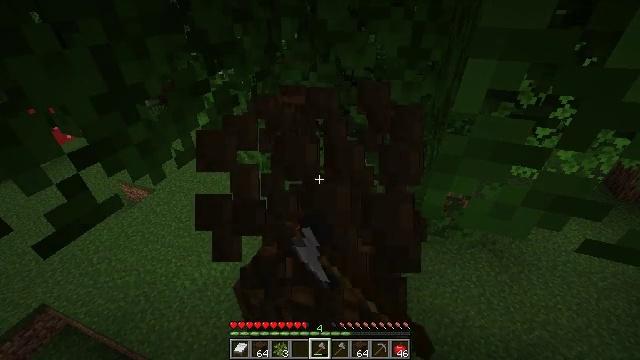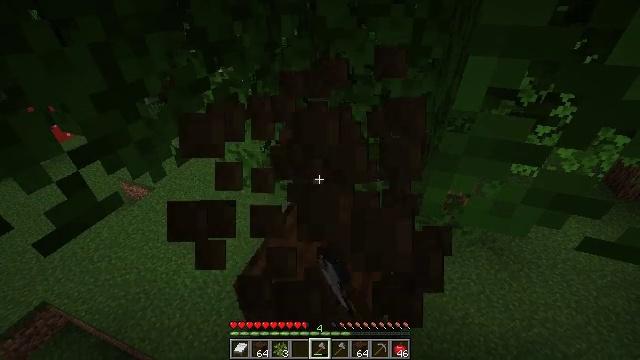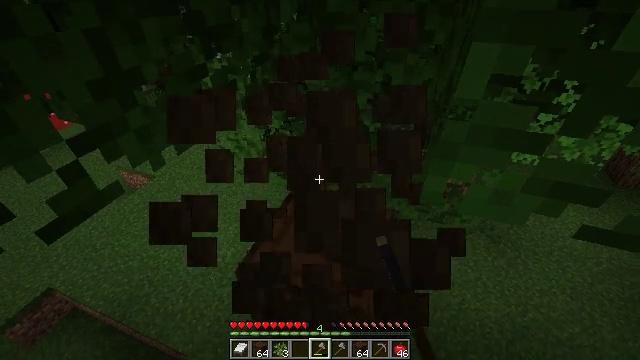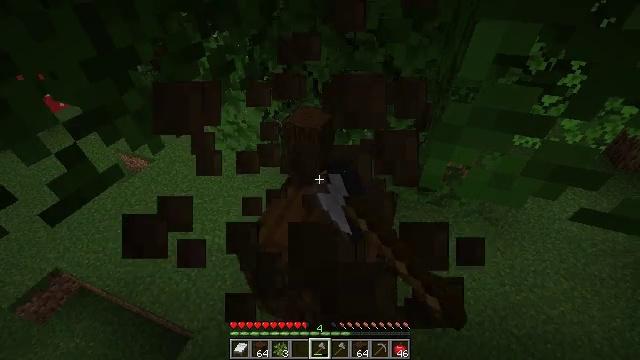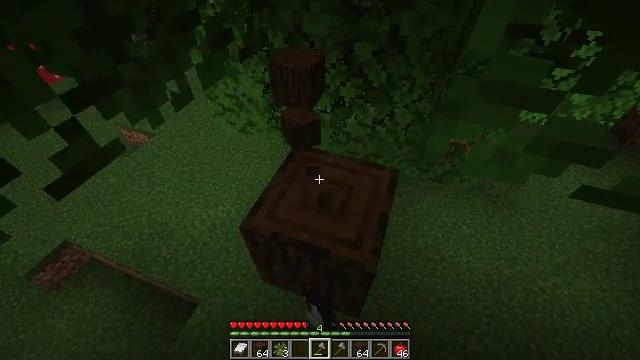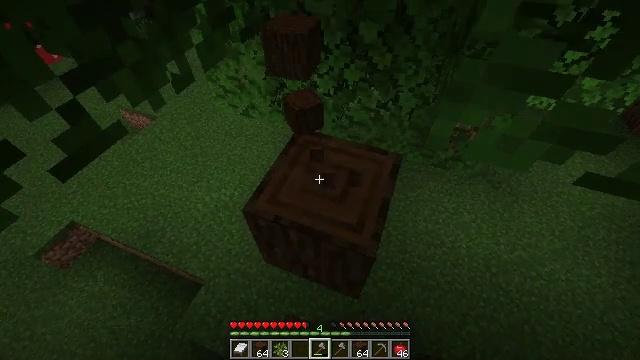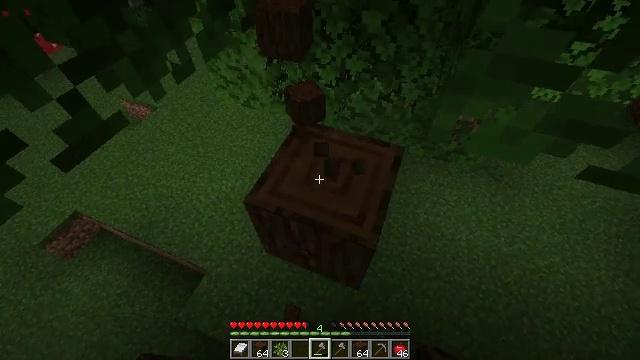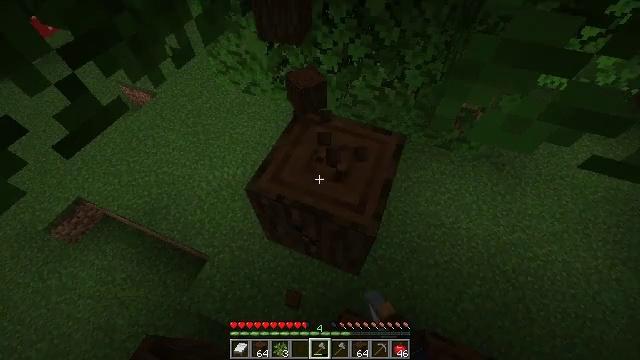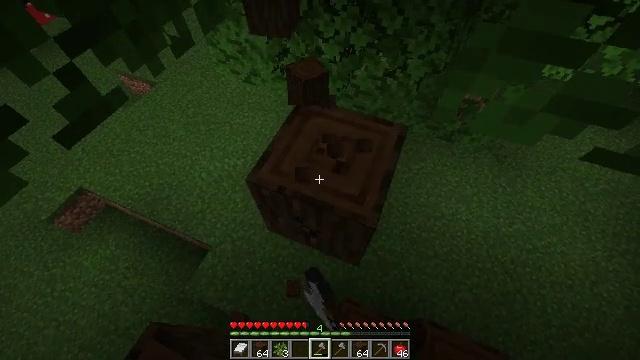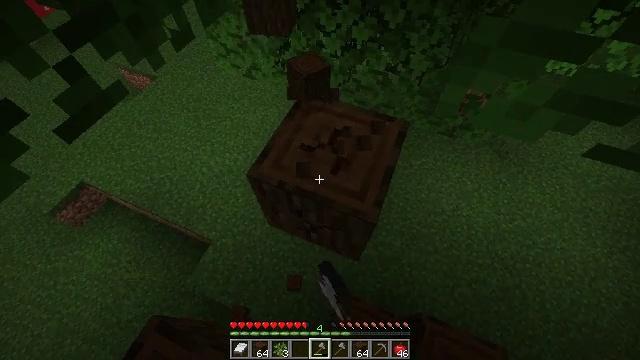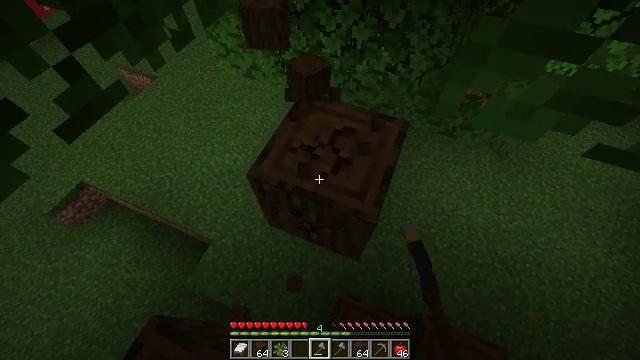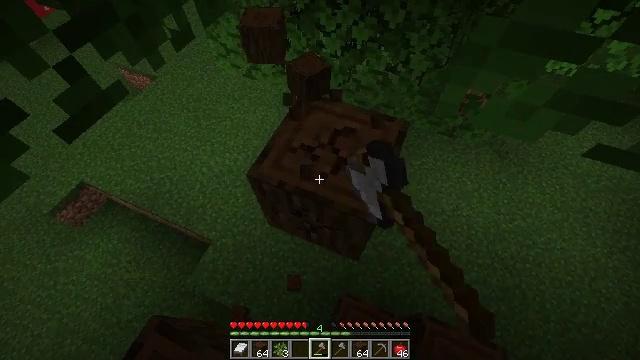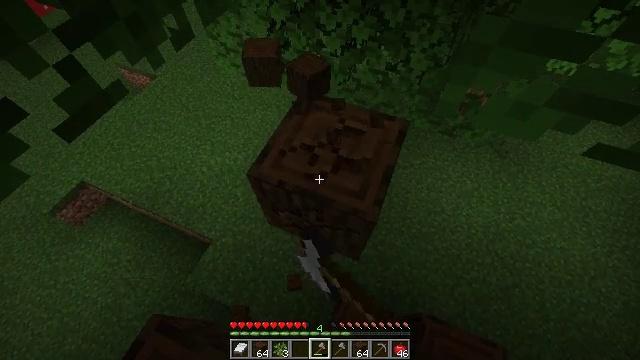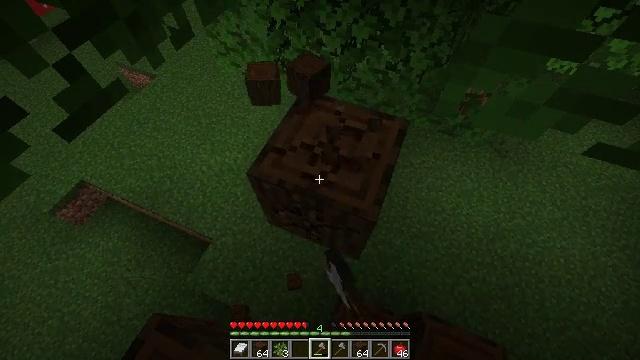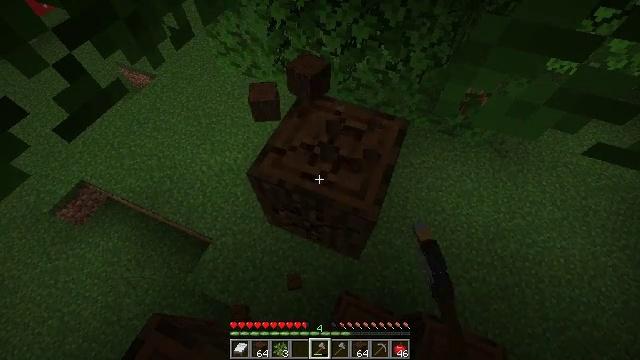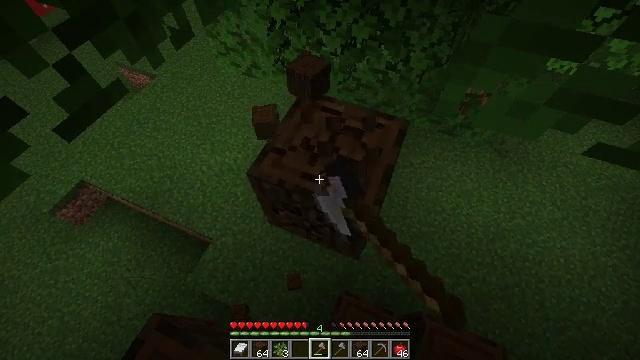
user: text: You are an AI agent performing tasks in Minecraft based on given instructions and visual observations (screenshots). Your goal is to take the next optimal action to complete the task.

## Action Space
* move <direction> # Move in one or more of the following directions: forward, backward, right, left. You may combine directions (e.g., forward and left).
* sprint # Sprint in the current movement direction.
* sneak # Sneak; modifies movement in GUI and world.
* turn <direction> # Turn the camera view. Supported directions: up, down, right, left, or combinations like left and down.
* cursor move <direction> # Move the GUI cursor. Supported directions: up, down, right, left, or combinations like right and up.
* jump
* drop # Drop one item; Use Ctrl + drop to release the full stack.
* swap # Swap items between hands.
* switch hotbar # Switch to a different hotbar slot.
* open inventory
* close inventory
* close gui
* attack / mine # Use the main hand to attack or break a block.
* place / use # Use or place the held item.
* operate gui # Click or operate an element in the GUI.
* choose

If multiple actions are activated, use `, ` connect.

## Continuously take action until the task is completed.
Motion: motion action
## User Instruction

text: Chop down the dark oak log.
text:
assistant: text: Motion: attack / mine
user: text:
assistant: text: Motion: turn down, attack / mine
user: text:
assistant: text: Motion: turn down, attack / mine
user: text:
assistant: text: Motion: turn down, attack / mine
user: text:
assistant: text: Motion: turn down, attack / mine
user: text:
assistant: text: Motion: turn down, attack / mine
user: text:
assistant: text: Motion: turn down, attack / mine
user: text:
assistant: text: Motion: turn down, attack / mine
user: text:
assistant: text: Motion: turn down, attack / mine
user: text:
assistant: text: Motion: attack / mine
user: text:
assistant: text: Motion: attack / mine
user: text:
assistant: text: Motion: attack / mine
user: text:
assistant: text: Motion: attack / mine
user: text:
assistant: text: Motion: attack / mine
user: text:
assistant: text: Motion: attack / mine
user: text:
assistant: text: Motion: attack / mine
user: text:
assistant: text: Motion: attack / mine
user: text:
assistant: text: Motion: attack / mine
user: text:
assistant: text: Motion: attack / mine
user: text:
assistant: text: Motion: attack / mine
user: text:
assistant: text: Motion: attack / mine
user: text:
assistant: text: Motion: attack / mine
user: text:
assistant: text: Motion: attack / mine
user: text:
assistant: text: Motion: attack / mine
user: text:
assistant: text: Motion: attack / mine
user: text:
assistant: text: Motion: no_op
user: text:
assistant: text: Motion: turn right and down
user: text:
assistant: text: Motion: turn right and down
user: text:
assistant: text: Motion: turn right and down
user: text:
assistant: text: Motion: turn right and down